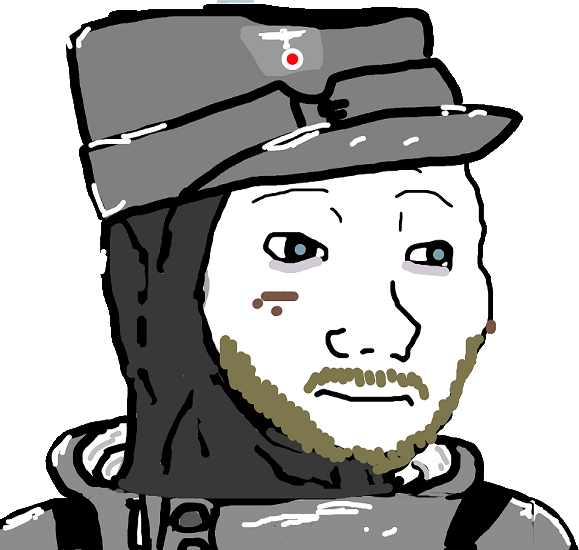
Label: 5_Doomer